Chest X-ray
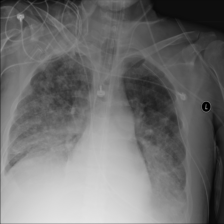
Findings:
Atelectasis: negative
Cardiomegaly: negative
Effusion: positive
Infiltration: negative
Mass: negative
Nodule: negative
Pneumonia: negative
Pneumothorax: negative
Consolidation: negative
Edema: negative
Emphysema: negative
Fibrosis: negative
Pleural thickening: negative
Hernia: negative